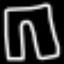
Label: pants